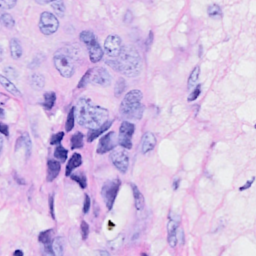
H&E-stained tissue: Breast